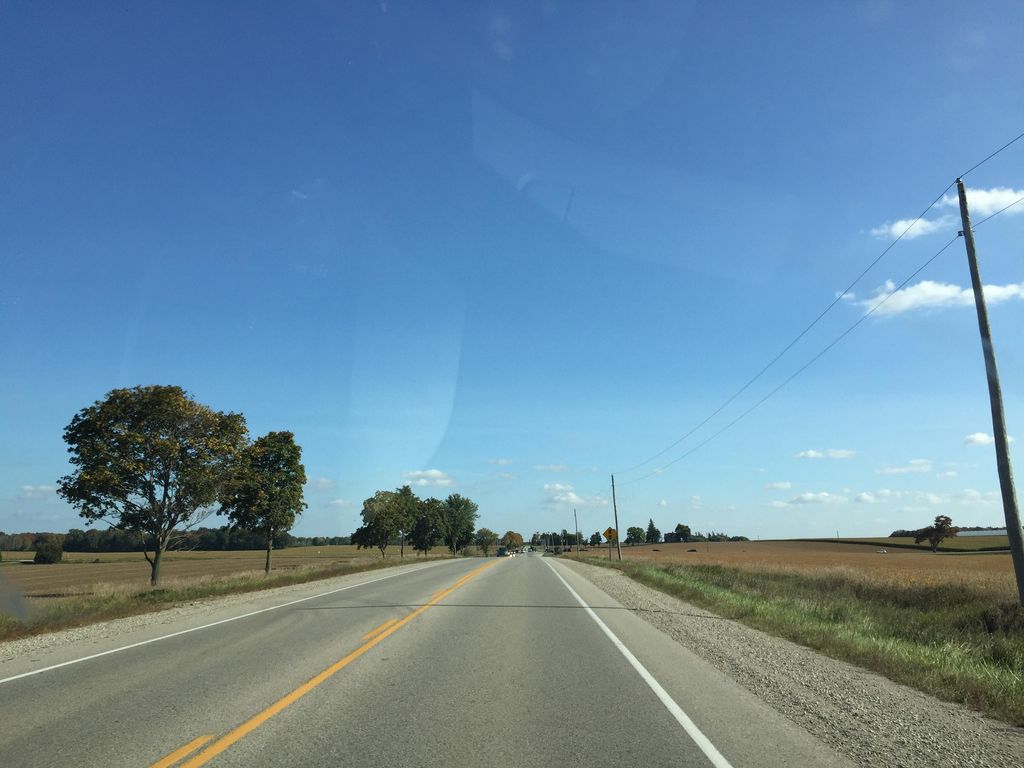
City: kitchener-waterloo